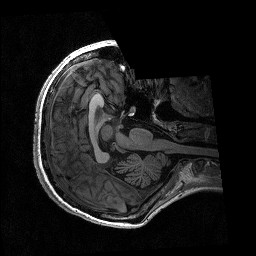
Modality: T1w
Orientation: axial